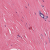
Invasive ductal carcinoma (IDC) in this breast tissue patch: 1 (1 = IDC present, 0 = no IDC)